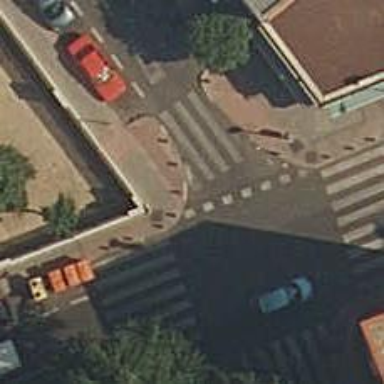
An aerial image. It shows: Marked road crossing.